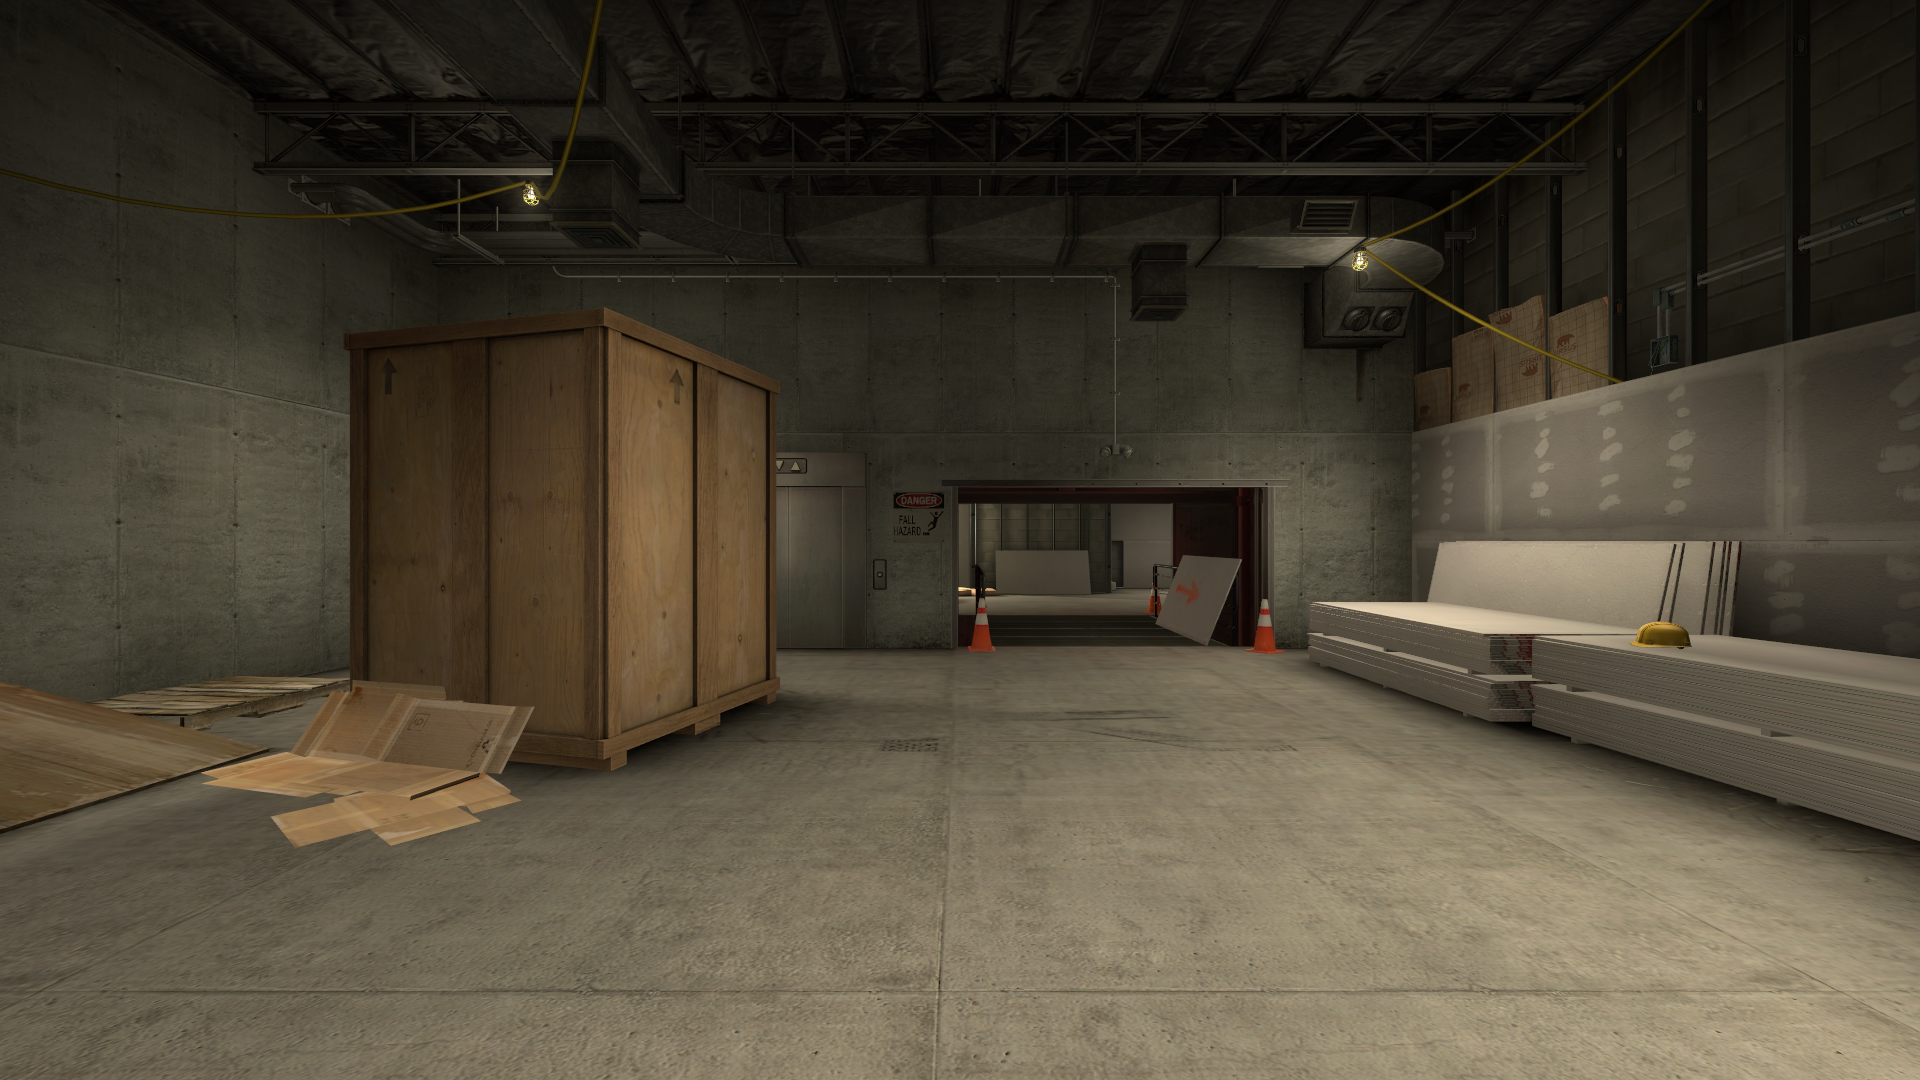
Map: de_vertigo